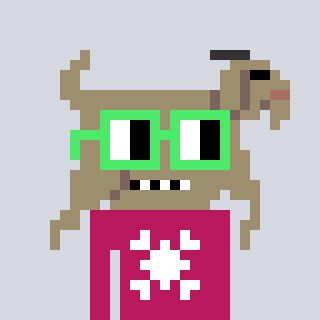
a pixel art character with square light green glasses, a goat-shaped head and a darkpink-colored body on a cool background